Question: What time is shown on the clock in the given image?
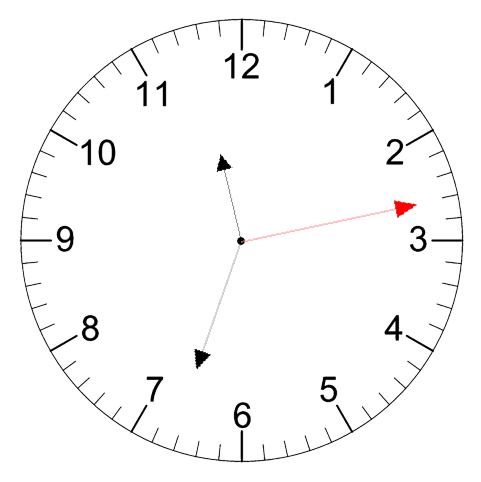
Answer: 11:33:13